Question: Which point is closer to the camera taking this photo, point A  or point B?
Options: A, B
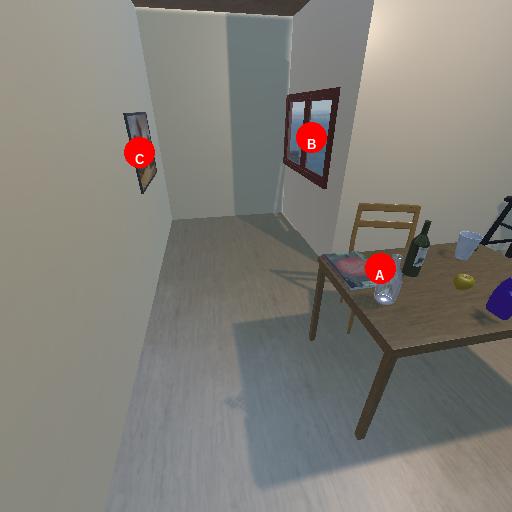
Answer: A